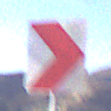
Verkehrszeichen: RichtungstafelnInKurvenKleinLinks
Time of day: Midday
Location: Outdoor (Nature)
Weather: Clear
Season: NotSpecified
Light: Natural